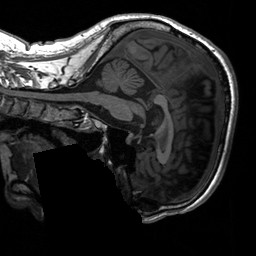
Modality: T1w
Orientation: sagittal
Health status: healthy
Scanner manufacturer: siemens
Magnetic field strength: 3 T
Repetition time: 2.3 s
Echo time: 0.00207 s